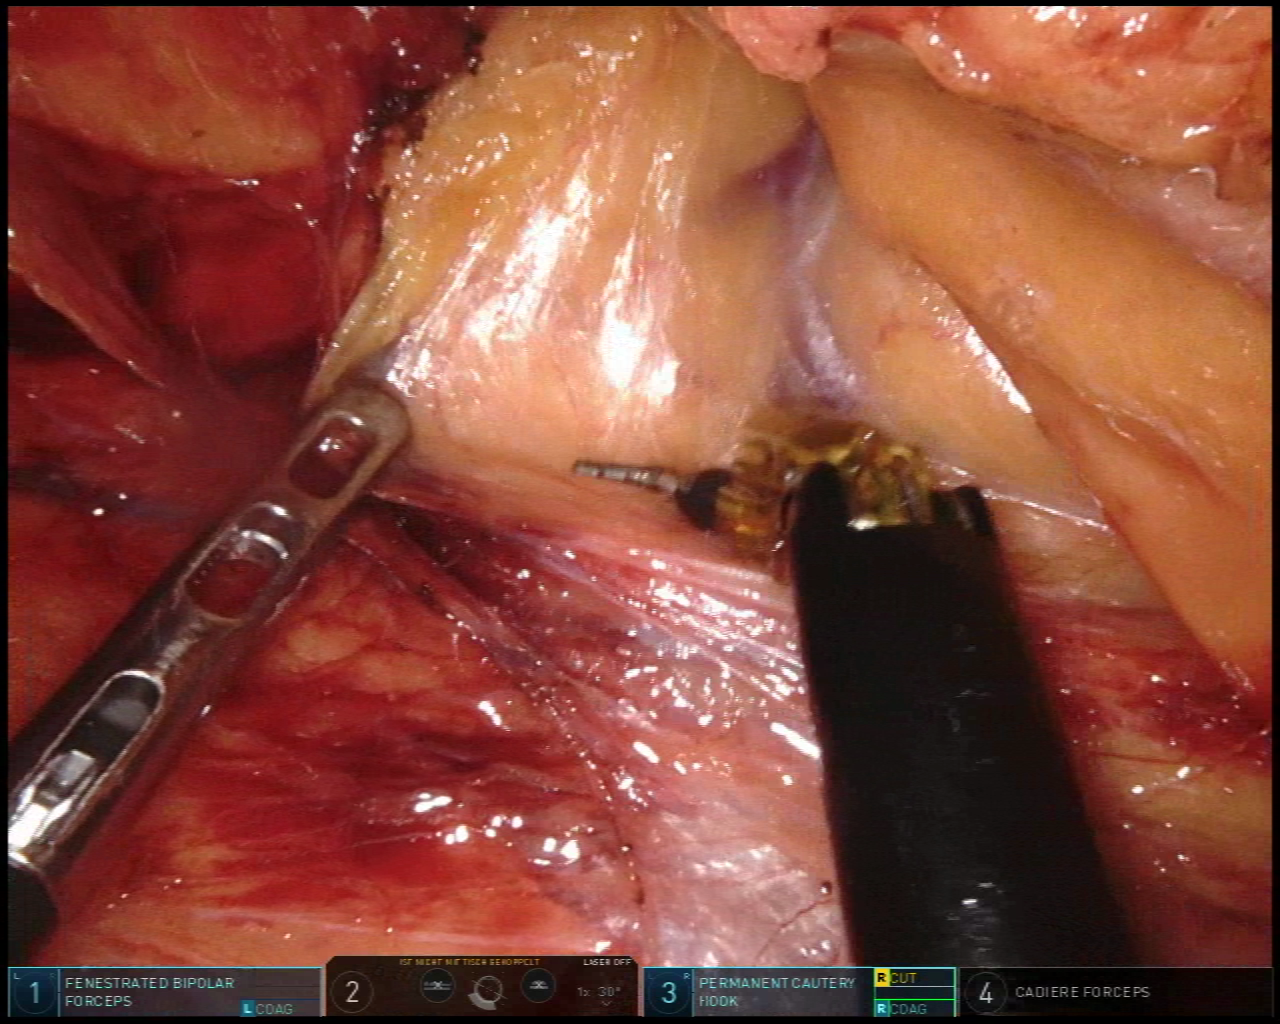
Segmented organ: intestinal_veins
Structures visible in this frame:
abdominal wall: no
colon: no
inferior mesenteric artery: no
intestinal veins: yes
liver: no
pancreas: no
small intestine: no
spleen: no
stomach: no
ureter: no
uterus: no
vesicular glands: no